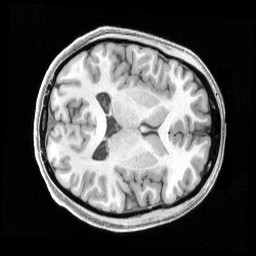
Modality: T1w
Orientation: axial
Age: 21
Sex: female
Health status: healthy
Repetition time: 2.4 s
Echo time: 0.00222 s